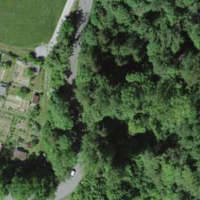
EUNIS habitat code: 41
Species observed at this site:
Cerastium tomentosum
Clematis vitalba
Symphoricarpos albus